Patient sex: F
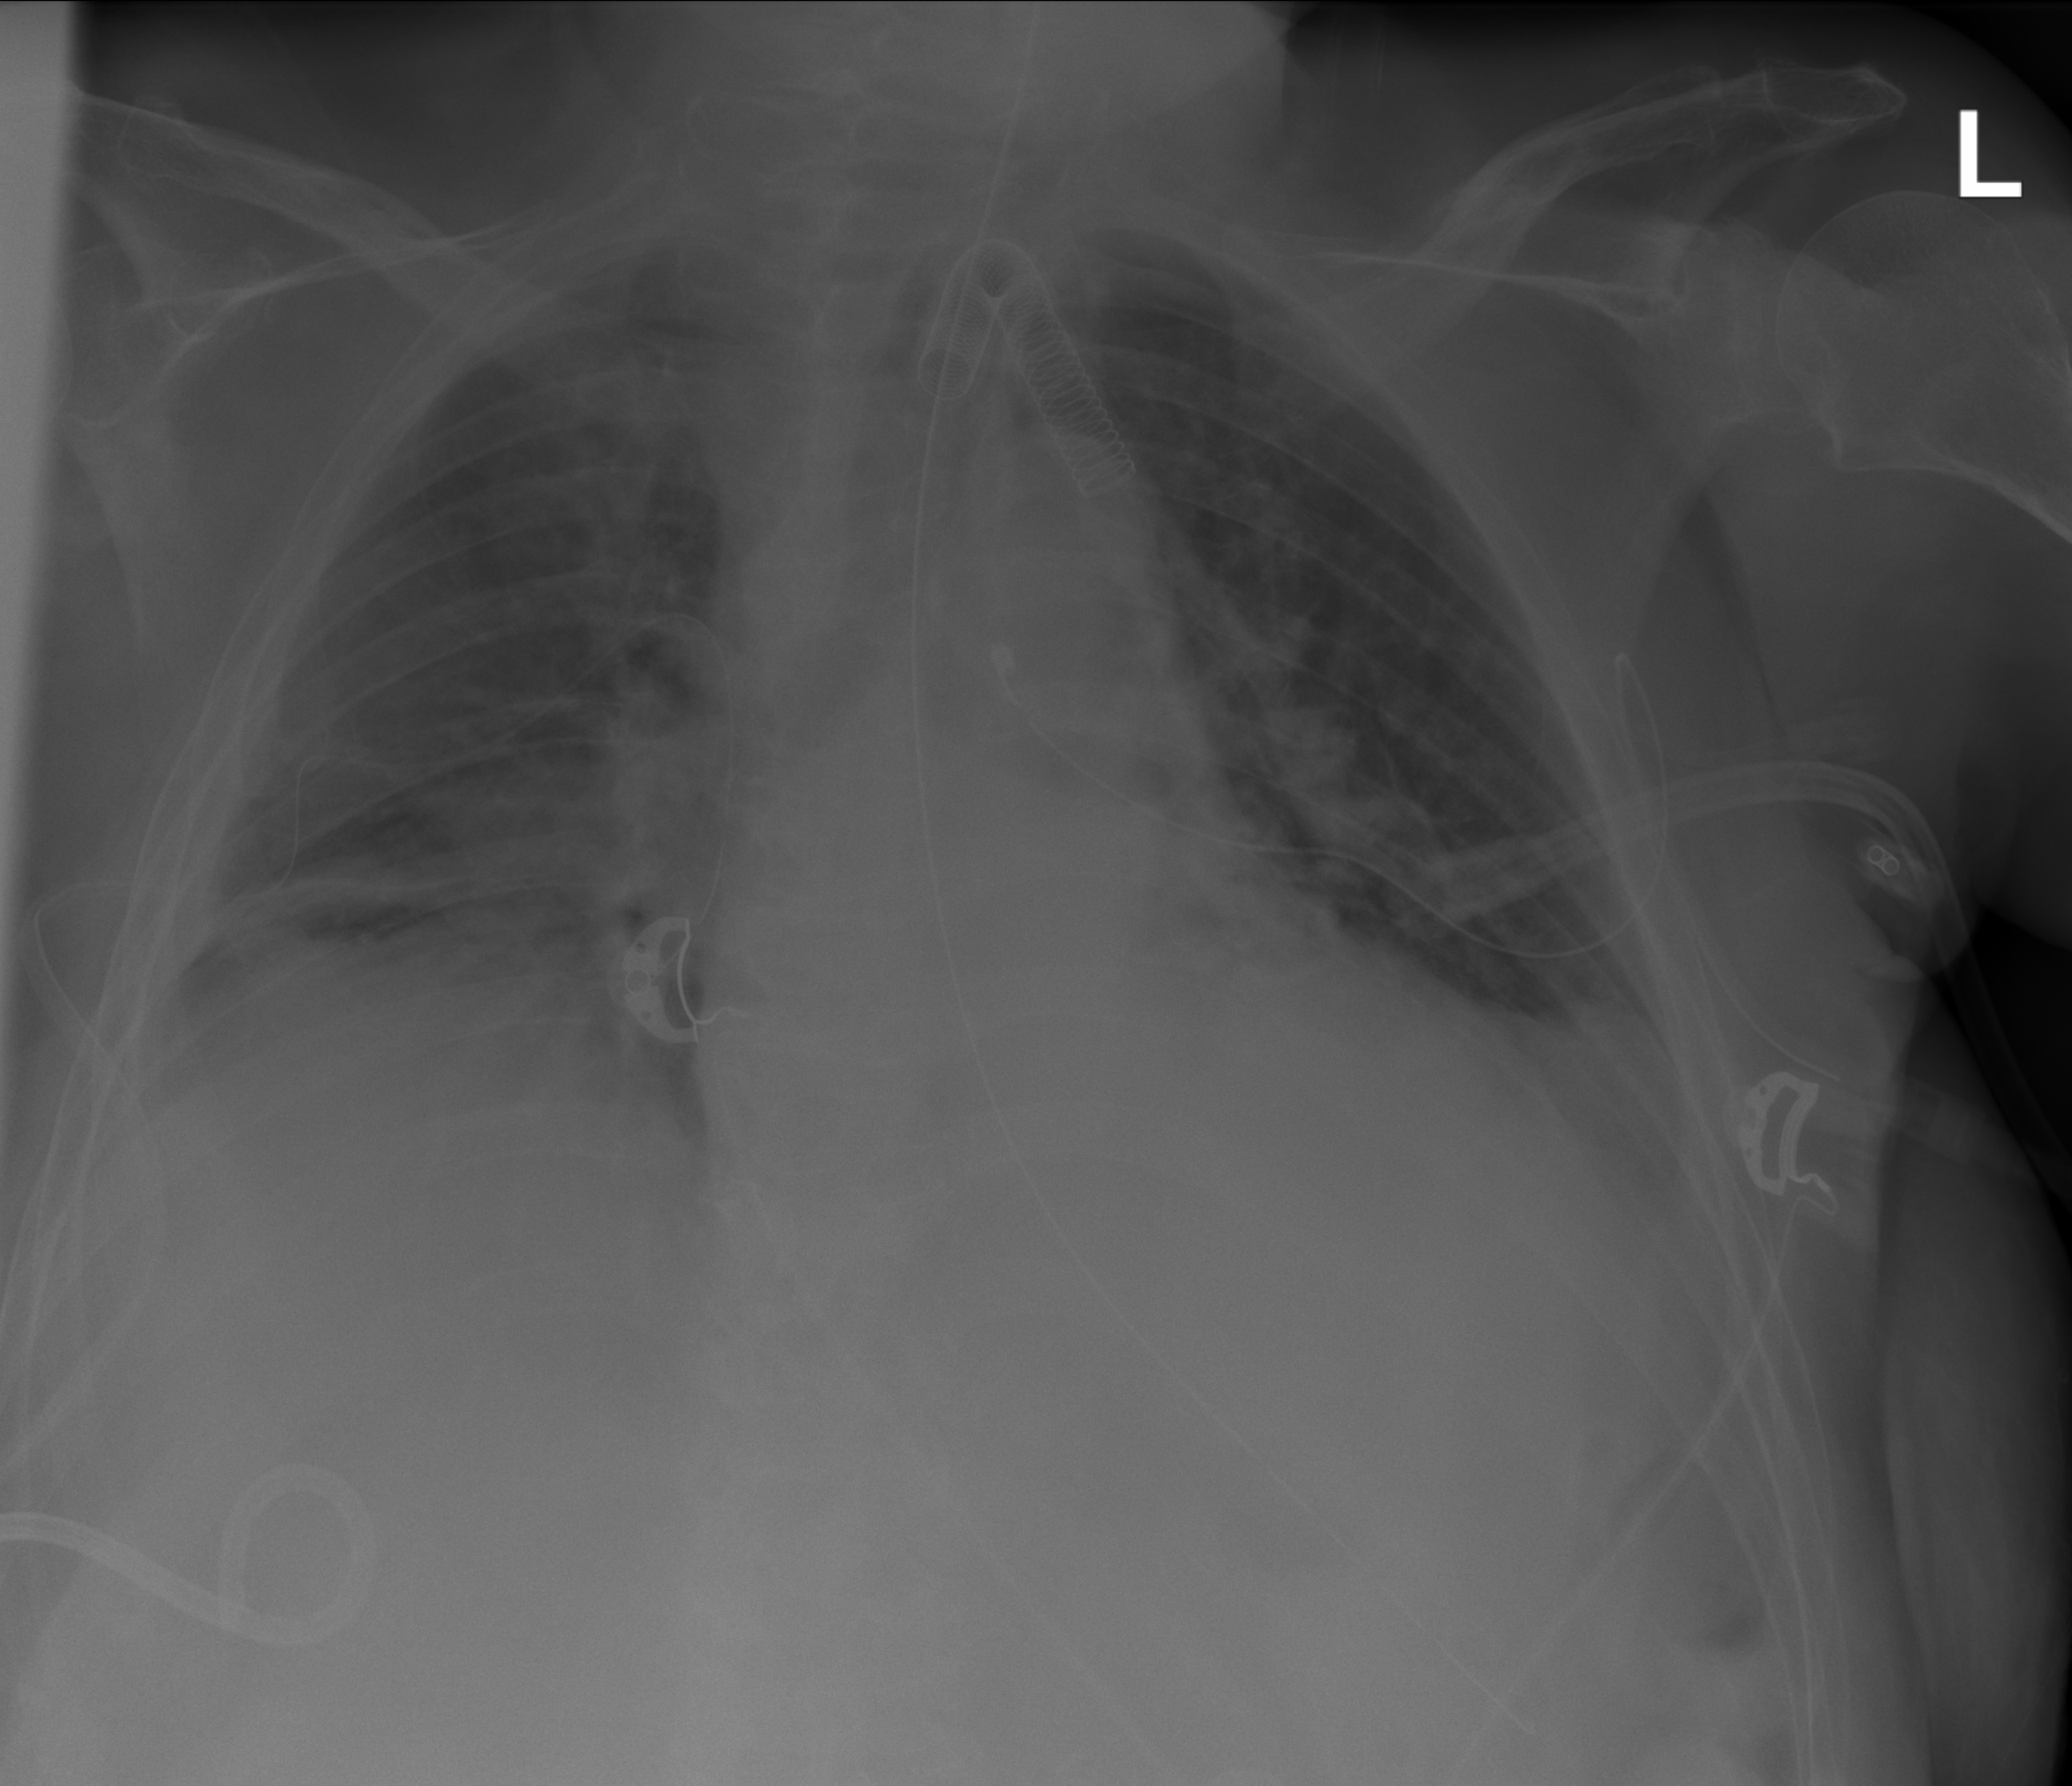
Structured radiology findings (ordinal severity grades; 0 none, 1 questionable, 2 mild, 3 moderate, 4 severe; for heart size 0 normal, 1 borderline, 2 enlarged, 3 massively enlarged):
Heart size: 2
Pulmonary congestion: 2
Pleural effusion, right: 2
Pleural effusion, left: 2
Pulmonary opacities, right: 1
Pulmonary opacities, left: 0
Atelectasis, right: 2
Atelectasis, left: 2